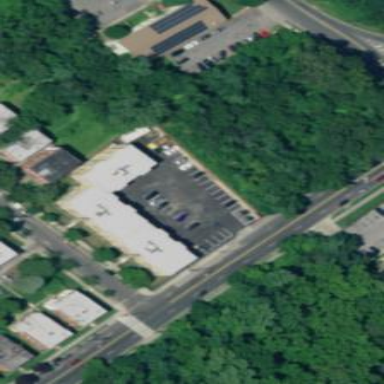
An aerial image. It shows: Parking area.